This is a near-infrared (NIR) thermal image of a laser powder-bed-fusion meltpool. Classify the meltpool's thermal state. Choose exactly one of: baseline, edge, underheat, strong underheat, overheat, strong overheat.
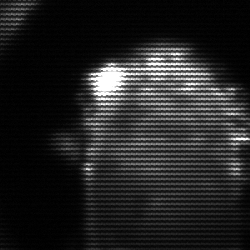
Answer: baseline